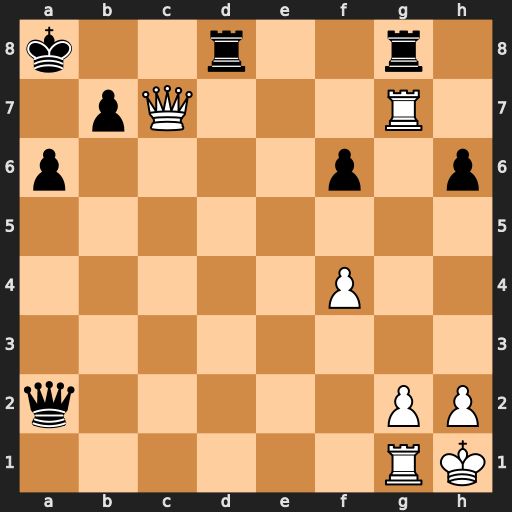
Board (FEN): k2r2r1/1pQ3R1/p4p1p/8/5P2/8/q5PP/6RK
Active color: w
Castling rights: -
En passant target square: -
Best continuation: Qxb7#